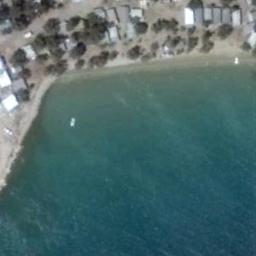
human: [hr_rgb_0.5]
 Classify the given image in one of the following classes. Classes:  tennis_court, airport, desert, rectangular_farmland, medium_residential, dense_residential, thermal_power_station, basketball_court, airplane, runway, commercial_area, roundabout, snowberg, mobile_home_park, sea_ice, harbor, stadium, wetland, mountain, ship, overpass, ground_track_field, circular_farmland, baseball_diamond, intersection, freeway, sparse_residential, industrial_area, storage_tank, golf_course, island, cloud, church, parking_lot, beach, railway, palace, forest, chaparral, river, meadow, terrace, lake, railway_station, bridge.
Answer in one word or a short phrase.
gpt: beach